Question: I seek to in my equations. I tried span and divs, but the alignment ends if LHS content size > RHS's:

<URL>
'''
<span class="ctr">
<span class="lft">\(1+2\ \) </span> \(=\)
<span class="lft"> \(\ 3\)</span>
</span>
<br>
<span class="ctr">
<span class="lft">\(1+5\ \) </span> \(=\)
<span class="lft"> \(\ 6 + 2 - 2\)</span>
</span>
<br>
<span class="ctr">
<span class="lft">\(1 + 3 + 2\ \) </span> \(=\)
<span class="lft"> \(\ 6 + 2 - 2\)</span>
</span>
.ctr{position: absolute; left: 40%;}
.lft{position: relative; display: inline;}
'''
How can I align equal signs for any equation size? Help is appreciated.
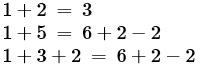
Answer: One option is that you can simply use table and float left side items to right i.e. '.lft {float:right:}'
Check here working example: <URL>
Table will look like below:
'''
.lft {
float: right;
display: inline;
}
* {
box-sizing: border-box;
}
.row {
display: flex;
flex-wrap: wrap;
}
.main {
flex: 80%;
background-color: white;
padding: 20px;
overflow: hidden;
position: relative;
}
.left {
flex: 20%;
background-color: #f1f1f1;
padding: 20px;
}
'''
'''
<head>
<script type="text/javascript" async src="https://cdnjs.cloudflare.com/ajax/libs/mathjax/2.7.5/latest.js?config=TeX-MML-AM_CHTML"></script>
</head>
<div class="row">
<div class="left">Stuff</div>
<div class="main">
<table><tr><td><span class="lft">
\(1+2\ \) <!--LHS-->
</span></td><td>\(=\) </td><td> <!--Equal sign-->
\(\ 3\) <!--RHS-->
</td></tr><tr><td><span class="lft">
\(1+5\ \)
</span></td><td>\(=\)</td><td>
\(\ 6+2-2\)
</td></tr><tr><td><span class="lft">
\(1+3+2\ \)
</span></td><td>\(=\)</td><td>
\(\ 6+2-2\)
</td></tr>
</table>
</div></div>
'''
Hope this will be helpful.